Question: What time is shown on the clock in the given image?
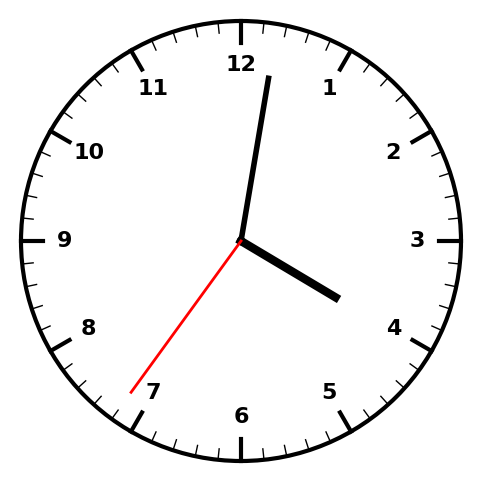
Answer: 04:01:36